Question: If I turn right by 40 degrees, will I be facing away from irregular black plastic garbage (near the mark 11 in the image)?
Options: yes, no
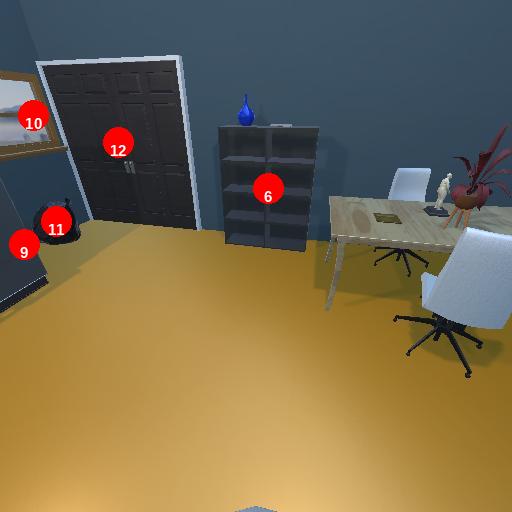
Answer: yes